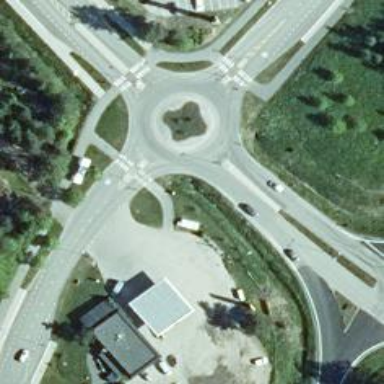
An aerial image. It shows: Tertiary road with asphalt surface leading to roundabout junction.